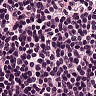
Metastatic tissue present: no